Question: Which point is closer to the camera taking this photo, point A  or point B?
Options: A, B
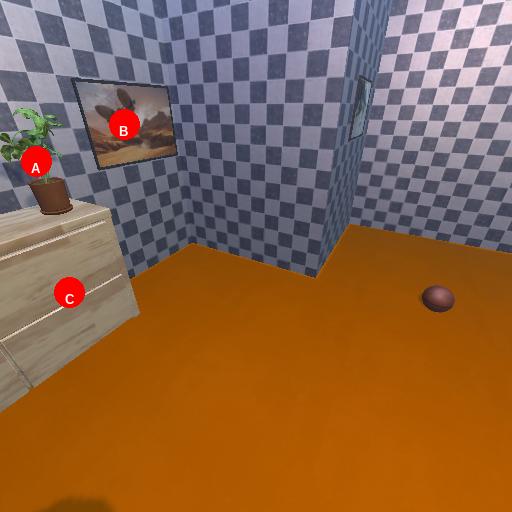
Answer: A